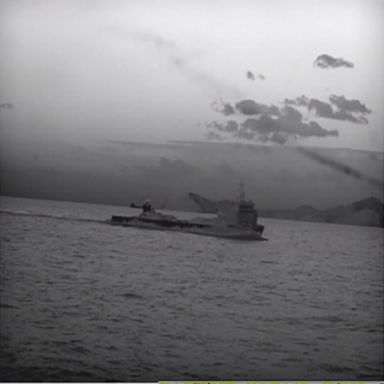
There is a liner in the infrared image.